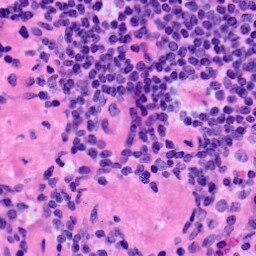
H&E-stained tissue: LymphNode